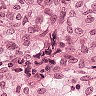
Metastatic tissue present: no